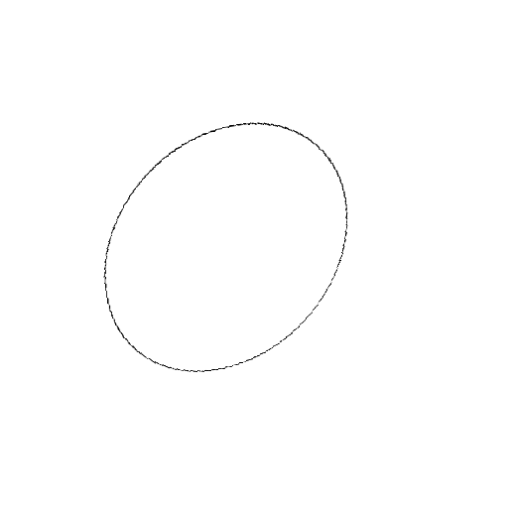
Crossing number: 0